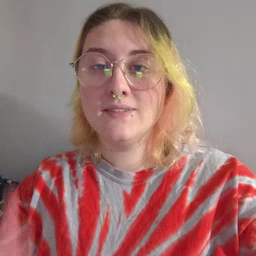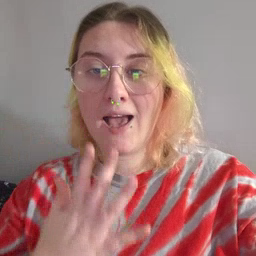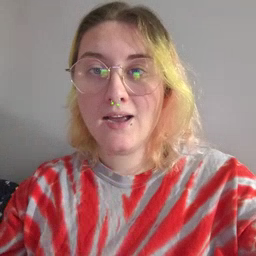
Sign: sad